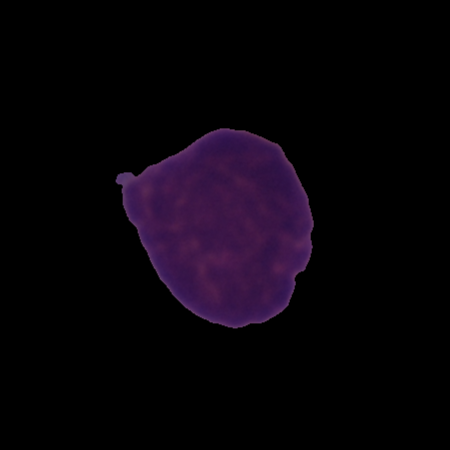
Label: cancer